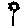
Label: flower